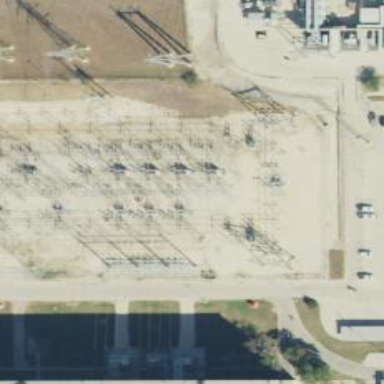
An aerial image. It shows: Switch for power supply.